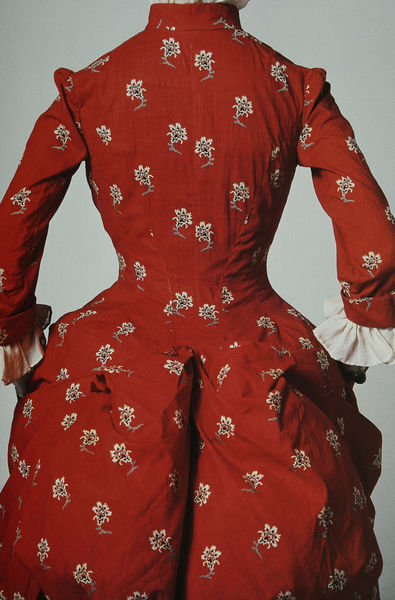
Titel: Tageskleid
Künstler: Laforcade
Standort: Kyoto (Japan)
Institution: Kyoto Costume Institute
Schlagwörter: blau, weiß, grün, blume, blumen, frau, grau, kleid, rücken, schwarz, blüte, blüten, dame, rot, mode, muster, ornament, rock, schleife, hemd, arme, barock, bluse, falten, kragen, ärmel, gewand, stoff, pflanzen, schultern, taille, hintern, japan, rückenansicht, klein, red, white, collar, dress, falte, polster, detail, floral, ornamente, flowers, morgenmantel, faltenwurf, rüschen, naht, foto, gesäss, hinten, puppe, von hinten, flower, tageskleid, korsett, gerafft, design, baumwolle, ballkleid, hinterteil, back, bausch, modepuppe, damenmode, fashion, kyoto, schneiderpuppe, sleeves, ballklei, rüschne